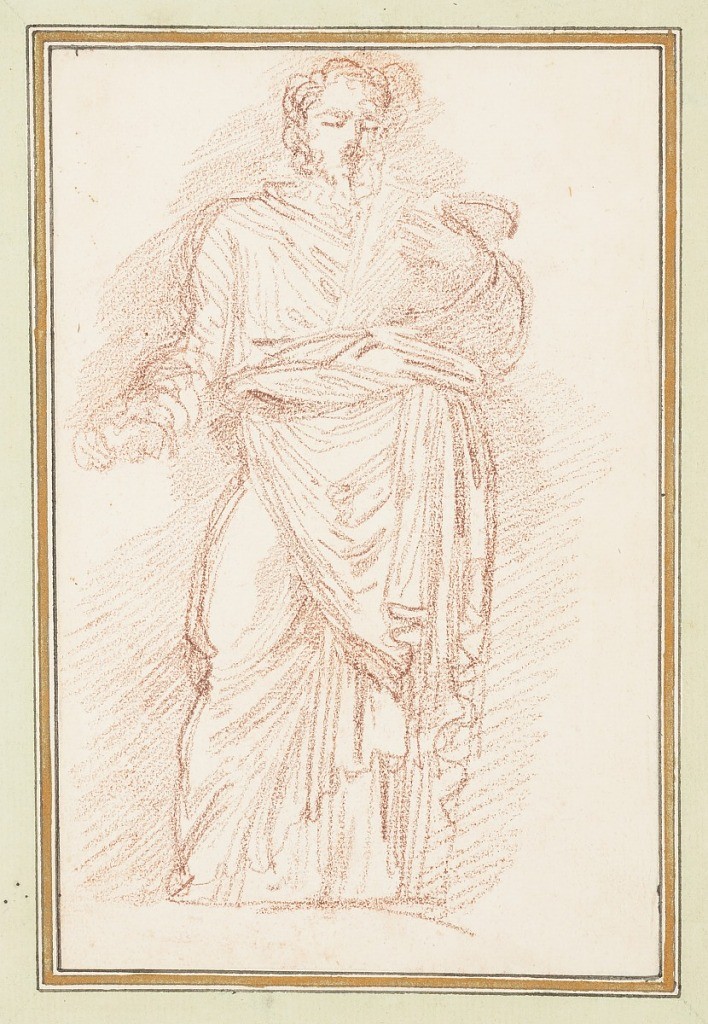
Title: Robed figure with tie around waist
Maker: Jean-Robert Ango, French, active in Rome 1759 –1770, d. 1773
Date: ca. 1759–70
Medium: Red chalk on paper
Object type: Drawing
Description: Standing figure in robes with a tie around his waist. His left arm is bent at the elbow and his hand is by his chest. He extends his right hand and holds something in it.